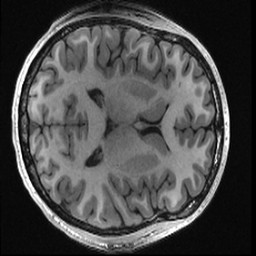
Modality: T1w
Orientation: axial